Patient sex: M
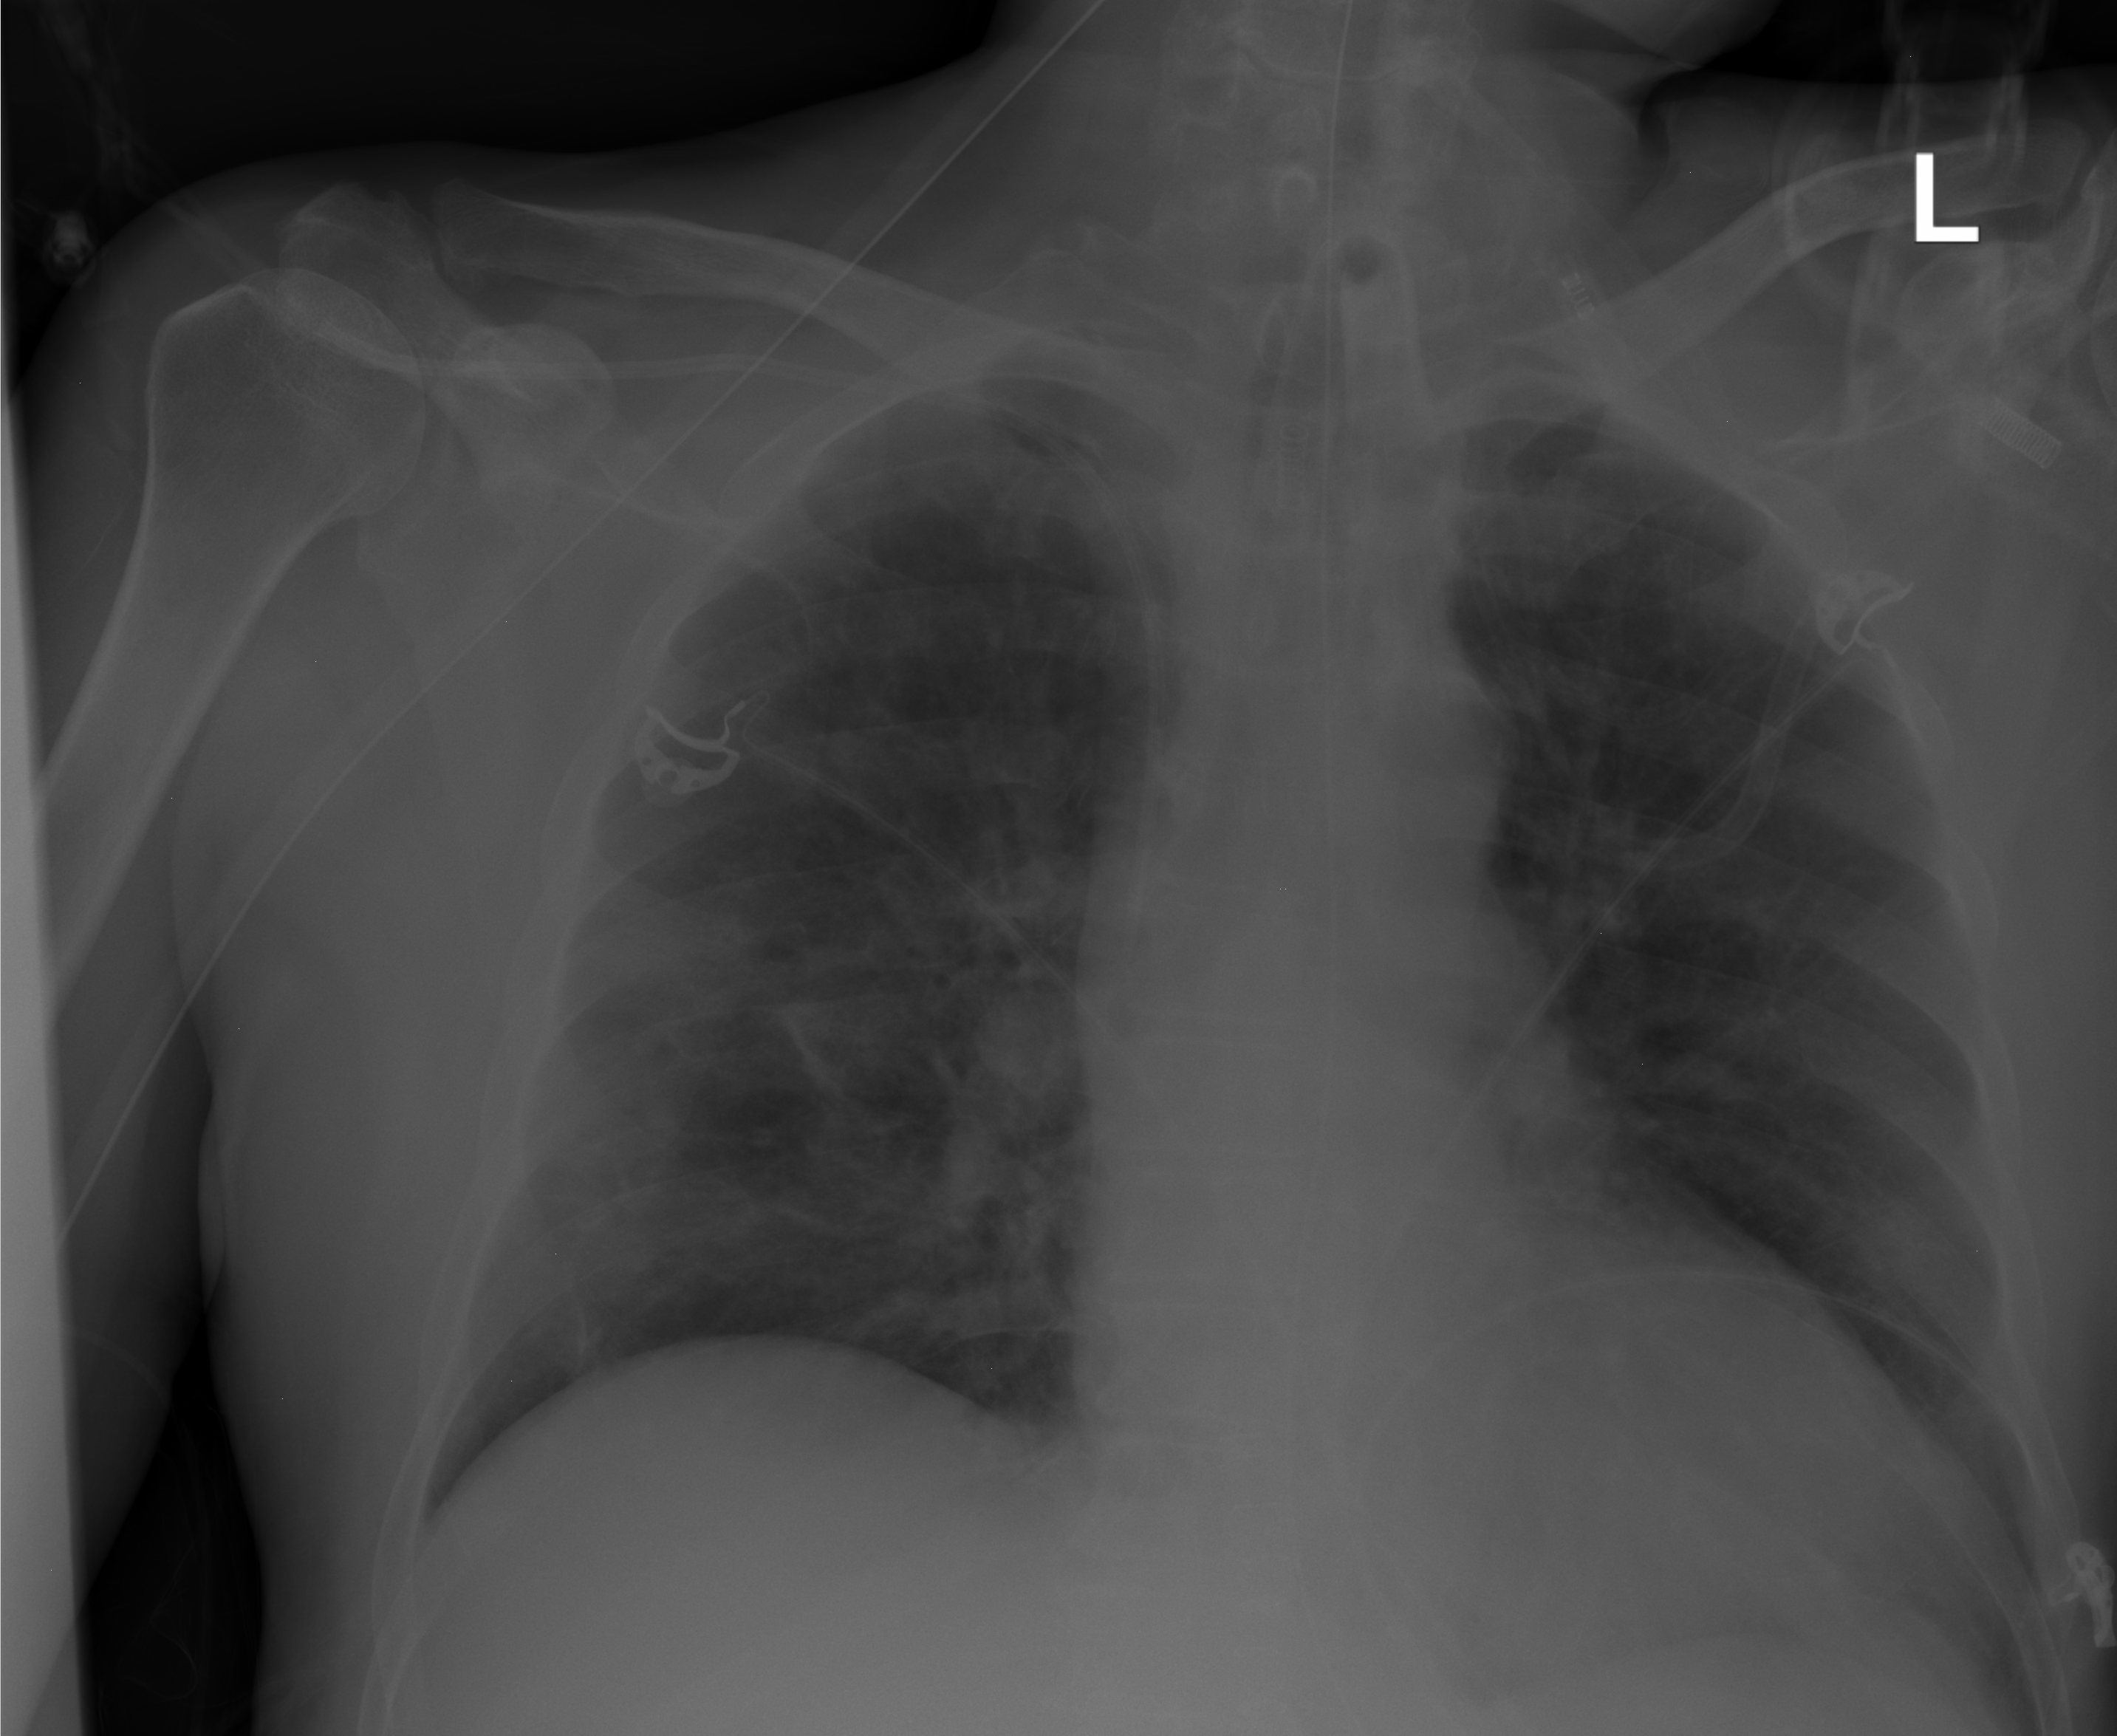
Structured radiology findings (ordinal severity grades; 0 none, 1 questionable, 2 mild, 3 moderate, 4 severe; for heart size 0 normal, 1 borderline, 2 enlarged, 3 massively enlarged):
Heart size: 2
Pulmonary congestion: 0
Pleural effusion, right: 0
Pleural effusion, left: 2
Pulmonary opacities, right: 3
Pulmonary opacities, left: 2
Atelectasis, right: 0
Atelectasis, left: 0